【题型】填空题　【知识点】函数　【难度】hard
若曲线 $C$ 的图象上任意不同的两点 $M(x_1, y_1)$，$N(x_2, y_2)$，坐标都满足关系 $|x_1y_2 - x_2y_1| < \sqrt{x_1^2 + y_1^2} \cdot \sqrt{x_2^2 + y_2^2}$，则在$\textcircled{1} y = 2x$；$\textcircled{2} y = \sin x$；$\textcircled{3} y = x + \frac{1}{x}$；$\textcircled{4} \frac{x^2}{4} - y^2 = 1$ 中，不可能是曲线 $C$ 的方程的序号为 \underline{\quad\textcircled{1}\textcircled{2}\quad} (填上所有正确答案的序号).
【解答】
【分析】由 $|x_1y_2 - x_2y_1| < \sqrt{x_1^2 + y_1^2} \cdot \sqrt{x_2^2 + y_2^2}$，将两边平方可得 $(x_1x_2 + y_1y_2)^2 > 0$，即可得到 $\overrightarrow{OM} \cdot \overrightarrow{ON} \neq 0$ 恒成立，利用特殊值判断$\textcircled{1}\textcircled{2}$，根据双曲线的性质判断$\textcircled{3}\textcircled{4}$.

【解答】解：因为 $M(x_1, y_1)$，$N(x_2, y_2)$，

所以 $\overrightarrow{OM} = (x_1, y_1)$，$\overrightarrow{ON} = (x_2, y_2)$，则 $\overrightarrow{OM} \cdot \overrightarrow{ON} = x_1x_2 + y_1y_2$，

由 $|x_1y_2 - x_2y_1| < \sqrt{x_1^2 + y_1^2} \cdot \sqrt{x_2^2 + y_2^2}$，

所以 $(x_1y_2 - x_2y_1)^2 < (x_1^2 + y_1^2) \cdot (x_2^2 + y_2^2)$，

即 $x_1^2y_2^2 - 2x_1y_2x_2y_1 + x_2^2y_1^2 < x_1^2x_2^2 + x_1^2y_2^2 + x_2^2y_1^2 + y_1^2y_2^2$，

所以 $x_1^2x_2^2 + 2x_1y_2x_2y_1 + y_1^2y_2^2 > 0$，

所以 $(x_1x_2 + y_1y_2)^2 > 0$，

所以 $(\overrightarrow{OM} \cdot \overrightarrow{ON})^2 > 0$，

依题意可得 $\overrightarrow{OM} \cdot \overrightarrow{ON} \neq 0$ 恒成立.

对于$\textcircled{1}$：$y = 2x$，取 $M(0,0)$，$N$ 不为 $(0,0)$ 时，$\overrightarrow{OM} = (0,0)$，此时恒有 $\overrightarrow{OM} \cdot \overrightarrow{ON} = 0$，故$\textcircled{1}$错误；

对于$\textcircled{2}$：$y = \sin x$，取 $M(0,0)$，$N$ 不为 $(0,0)$ 时，$\overrightarrow{OM} = (0,0)$，此时恒有 $\overrightarrow{OM} \cdot \overrightarrow{ON} = 0$，故$\textcircled{2}$错误；

对于$\textcircled{3}$：$y = x + \frac{1}{x}$，由对勾函数的性质可知，函数在 $(0,1)$，$(-1,0)$ 上单调递减，在 $(1, +\infty)$，$(-\infty, -1)$ 上单调递增，

且当 $x > 0$ 时，$y > 0$，当 $x < 0$ 时，$y < 0$，函数图象如下所示：

当 $M, N$ 在同一支时，显然 $0 < \angle MON < \frac{\pi}{2}$，所以 $\overrightarrow{OM} \cdot \overrightarrow{ON} > 0$；

当 $M, N$ 在不同支时，显然 $\frac{\pi}{2} < \angle MON \le \pi$，所以 $\overrightarrow{OM} \cdot \overrightarrow{ON} < 0$；

综上可得 $\overrightarrow{OM} \cdot \overrightarrow{ON} \neq 0$ 恒成立，故$\textcircled{3}$正确；

对于$\textcircled{4}$：$\frac{x^2}{4} - y^2 = 1$，双曲线的渐近线方程为 $y = \pm \frac{1}{2}x$，设直线 $y = \frac{1}{2}x$ 的倾斜角为 $\theta$，

则 $\tan \theta = \frac{1}{2}$，所以 $\tan 2\theta = \frac{2\tan \theta}{1 - \tan^2 \theta} = \frac{2 \times \frac{1}{2}}{1 - (\frac{1}{2})^2} = \frac{4}{3}$，

所以 $\frac{\pi}{4} < 2\theta < \frac{\pi}{2}$，即两渐近线的夹角小于 $\frac{\pi}{2}$，

所以当 $M, N$ 在双曲线的同一支时，$0 < \angle MON < \frac{\pi}{2}$，所以 $\overrightarrow{OM} \cdot \overrightarrow{ON} > 0$；

当 $M, N$ 在双曲线的不同支时，显然 $\frac{\pi}{2} < \angle MON \le \pi$，所以 $\overrightarrow{OM} \cdot \overrightarrow{ON} < 0$；

综上可得 $\overrightarrow{OM} \cdot \overrightarrow{ON} \neq 0$ 恒成立，故$\textcircled{4}$正确；

故不可能是曲线 $C$ 的方程的序号为 \textcircled{1}\textcircled{2}.

故答案为：\textcircled{1}\textcircled{2}.

【点评】本题主要考查曲线方程，考查逻辑推理能力，属于难题.
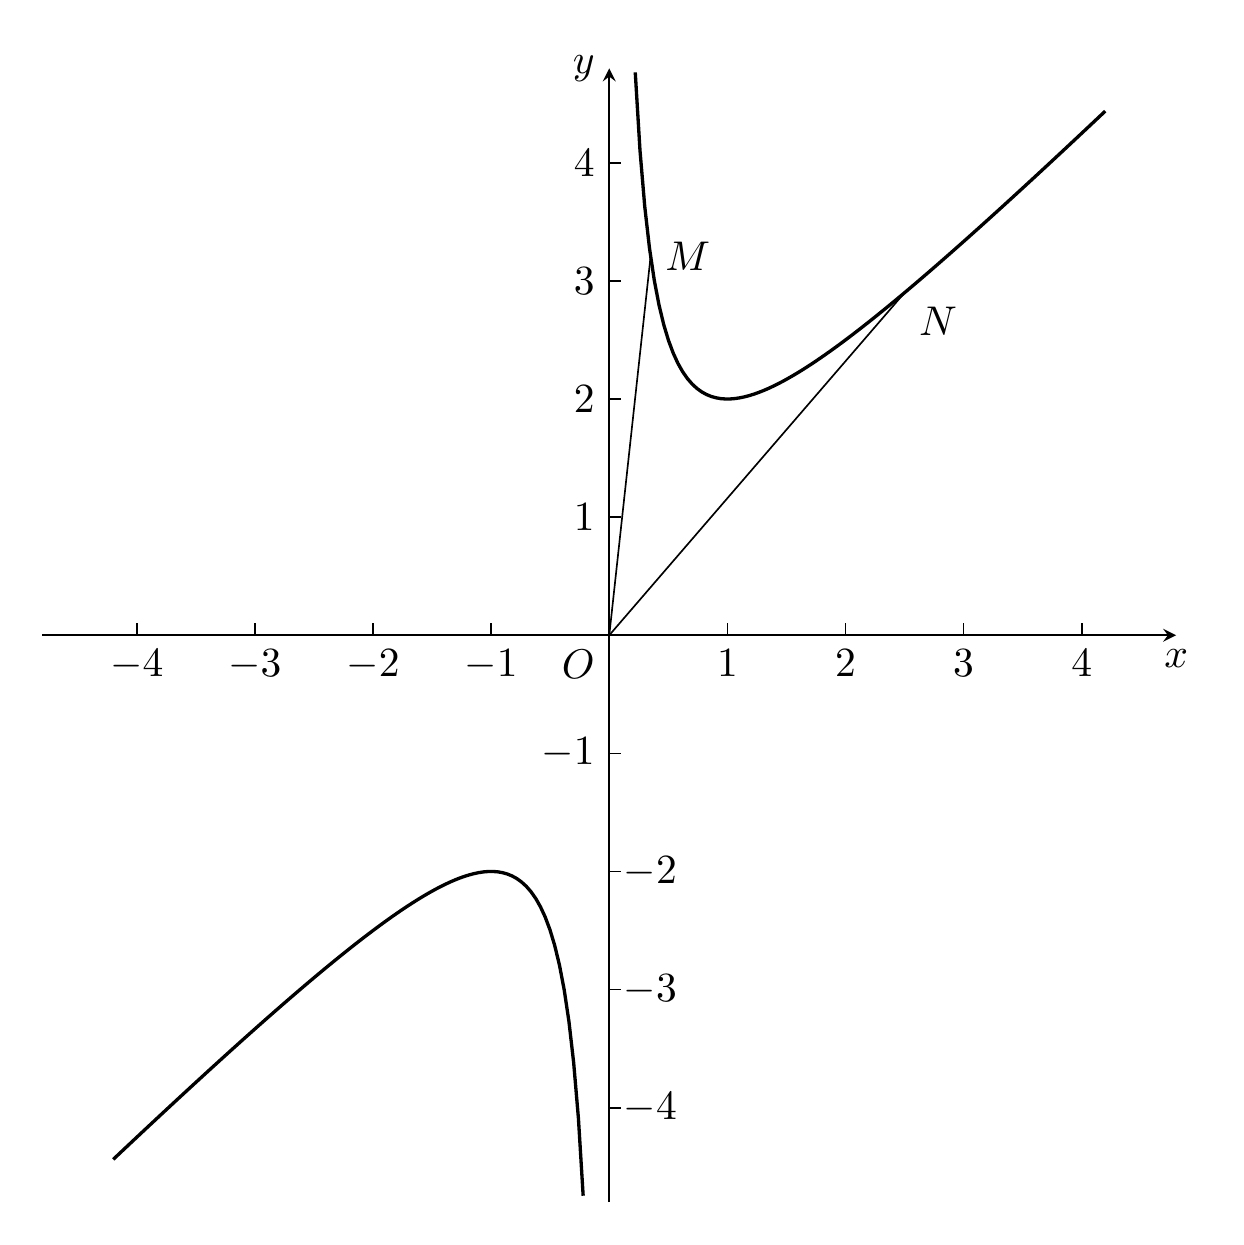
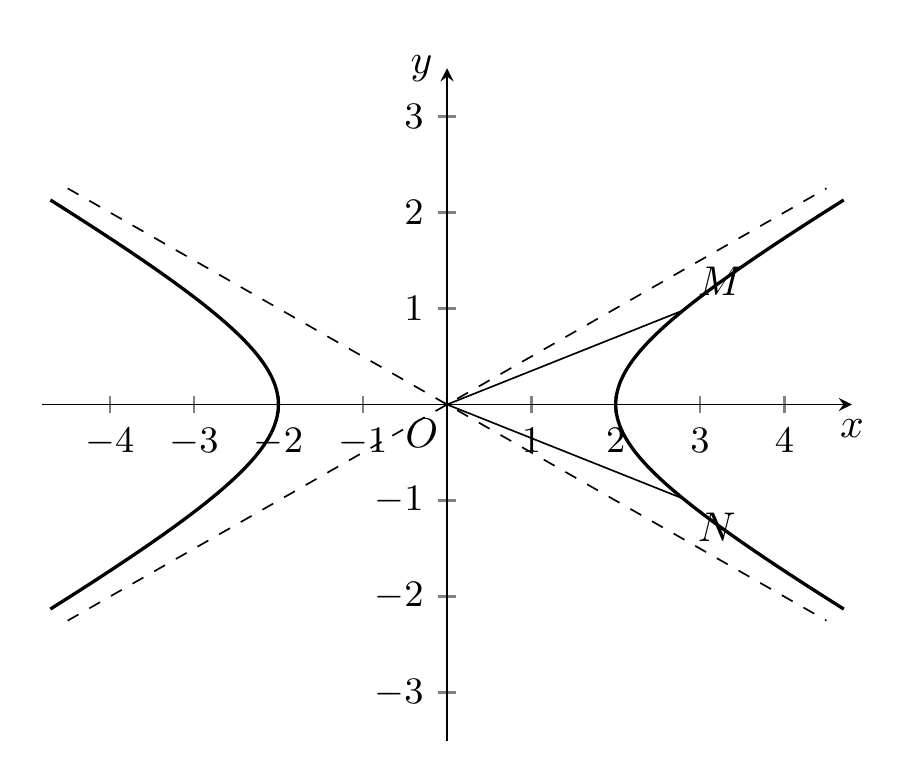